Question: I need to remove right legends from 'BarChart'.
This is my code.
'''
mChart = (BarChart) rootView.findViewById(R.id.chart1);
mChart.setOnChartValueSelectedListener(this);
mChart.setDrawBarShadow(false);
mChart.setDrawValueAboveBar(true);
mChart.setDescription("");
mChart.setMaxVisibleValueCount(60);
mChart.setPinchZoom(false);
mChart.setDrawGridBackground(false);
mTf = Typeface.createFromAsset(getActivity().getAssets(), "OpenSans-Regular.ttf");
XAxis xAxis = mChart.getXAxis();
xAxis.setPosition(XAxisPosition.BOTTOM);
xAxis.setTypeface(mTf);
xAxis.setDrawGridLines(false);
xAxis.setSpaceBetweenLabels(2);
ValueFormatter custom = new MyValueFormatter();
YAxis leftAxis = mChart.getAxisLeft();
leftAxis.setTypeface(mTf);
leftAxis.setLabelCount(8);
leftAxis.setValueFormatter(custom);
leftAxis.setPosition(YAxisLabelPosition.OUTSIDE_CHART);
leftAxis.setSpaceTop(15f);
Legend l = mChart.getLegend();
l.setPosition(LegendPosition.BELOW_CHART_LEFT);
l.setForm(LegendForm.SQUARE);
l.setFormSize(9f);
l.setTextSize(11f);
l.setXEntrySpace(4f);
mChart.animateXY(3000, 3000);
'''

Thanks!
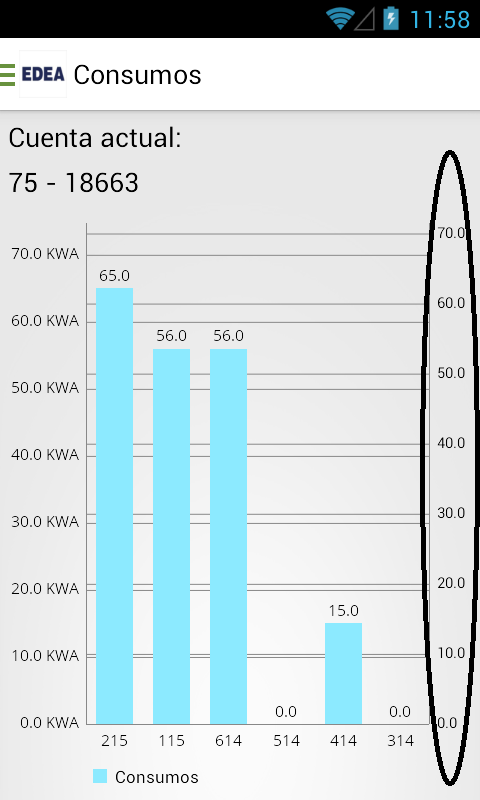
Answer: Add this line
'''
rightAxis.setDrawLabels(false);
'''
To hide .
For , call:
'''
rightAxis.setEnabled(false);
'''